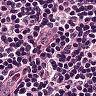
Metastatic tissue present: no